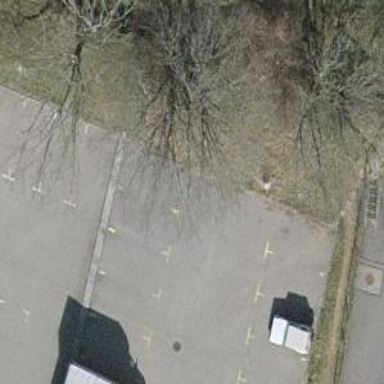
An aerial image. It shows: Road serving as parking aisle.